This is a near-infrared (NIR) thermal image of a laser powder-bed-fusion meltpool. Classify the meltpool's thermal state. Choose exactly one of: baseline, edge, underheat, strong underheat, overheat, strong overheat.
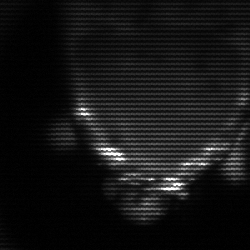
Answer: edge